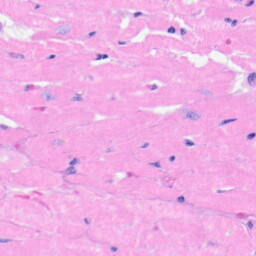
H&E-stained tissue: Heart